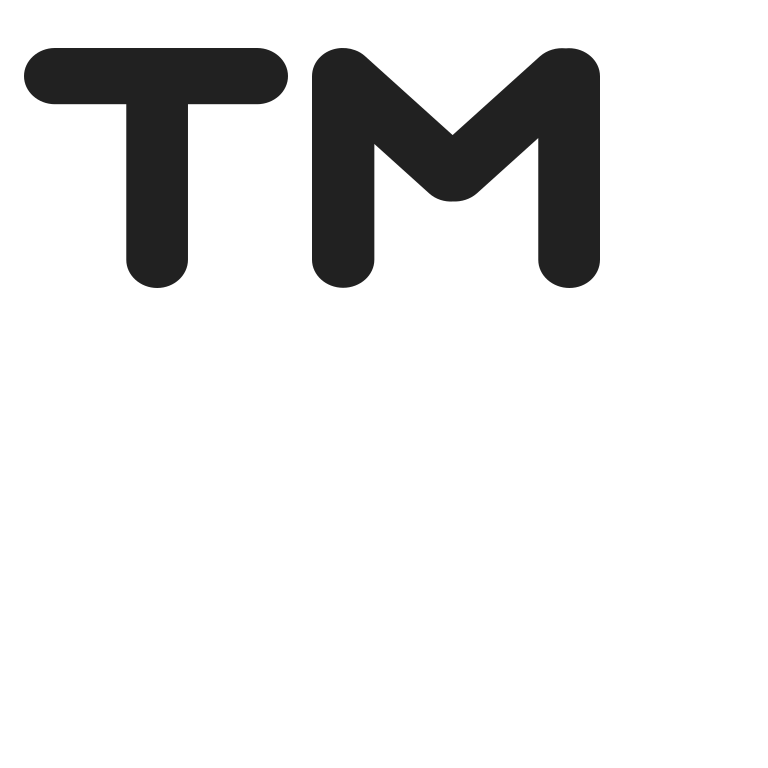
trade mark high contrast